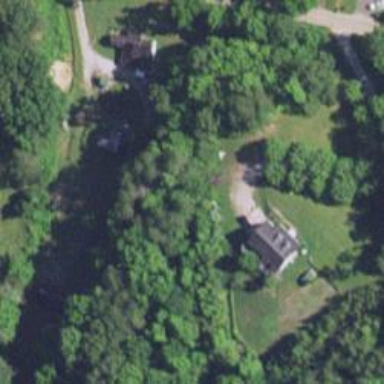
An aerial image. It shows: Driveway.